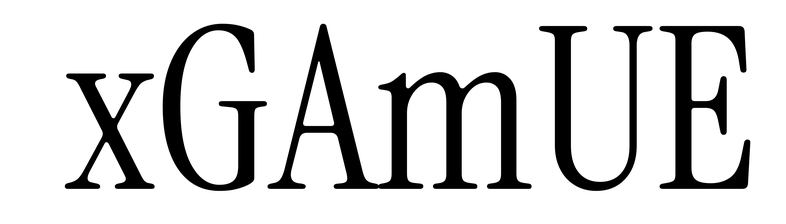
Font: InstrumentSerif-Regular